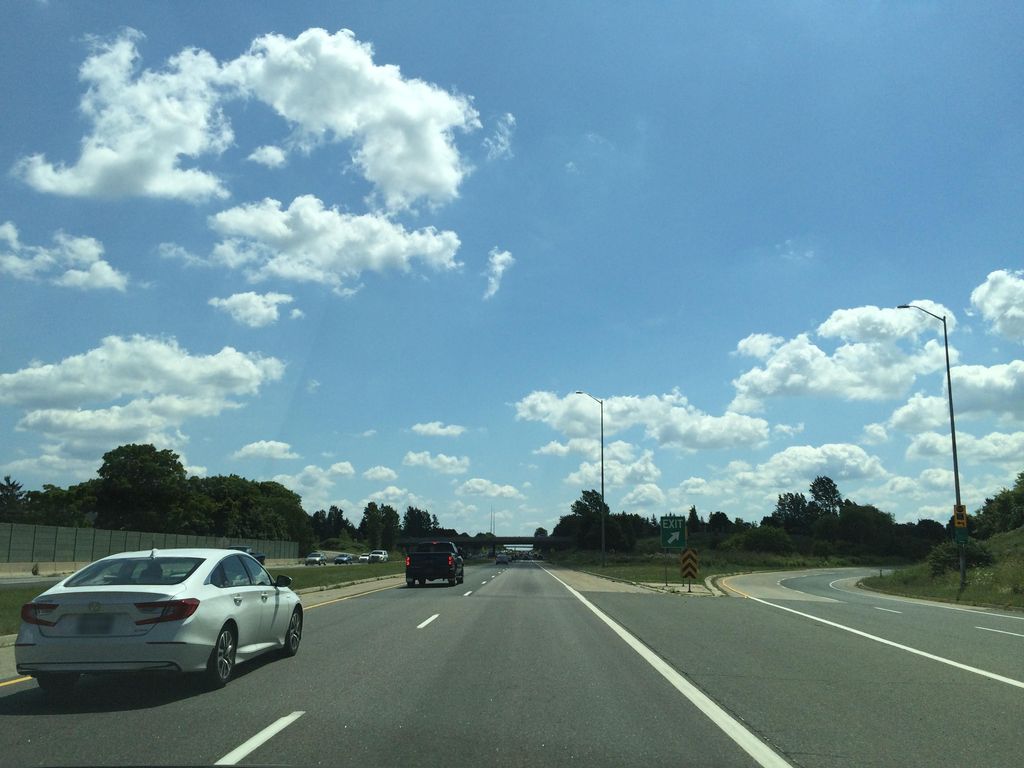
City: hamilton